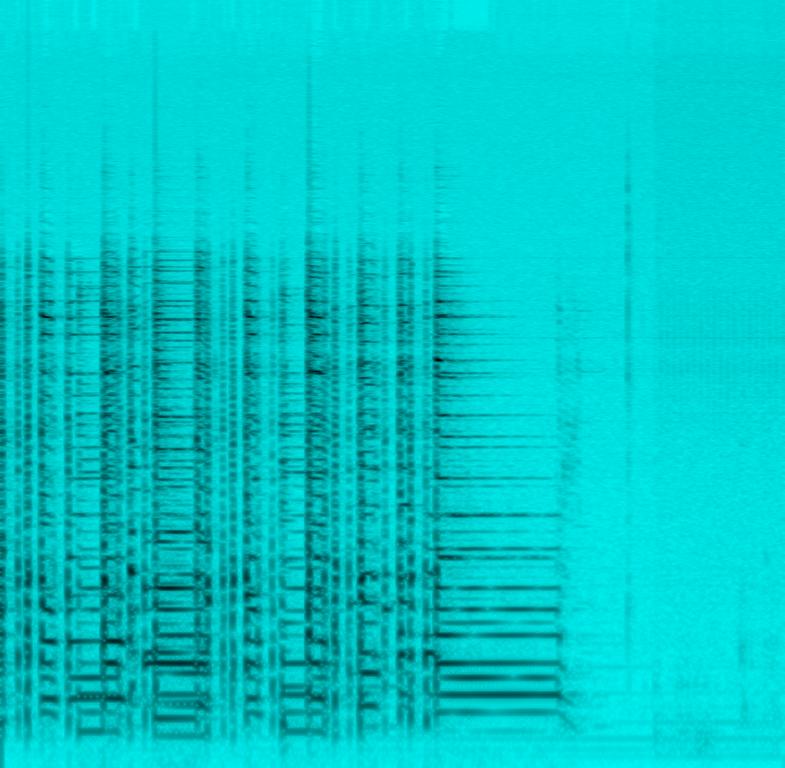
This is a repeated chord progression that's arpeggiated on an electric guitar. The guitar signal has a chorus pedal effect applied to it, and so it doesn't sound like a clean tone. The arpeggio itself is mellow yet uplifting.